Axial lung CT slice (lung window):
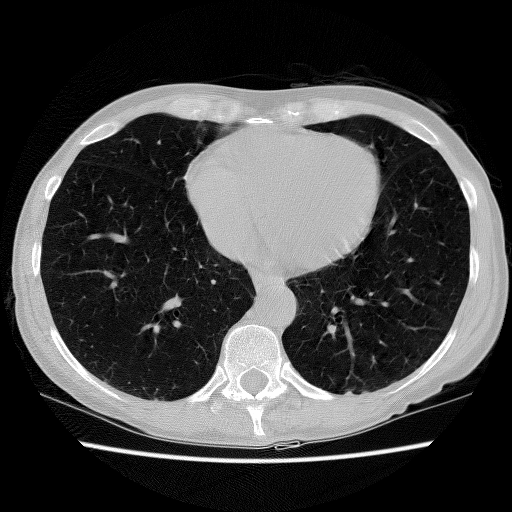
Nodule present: no